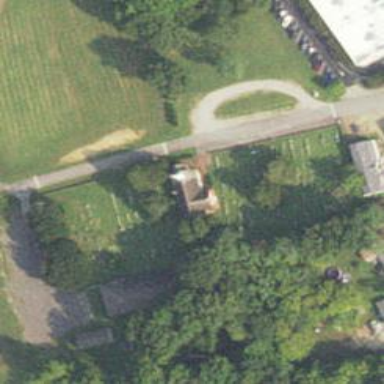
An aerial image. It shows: Cemetery.